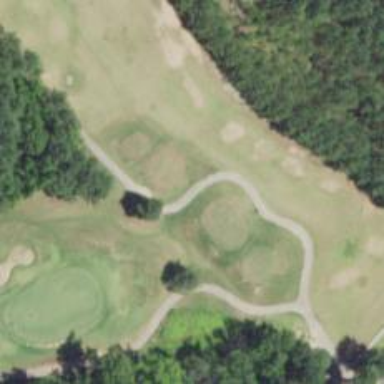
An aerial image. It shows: Pathway for golfing.